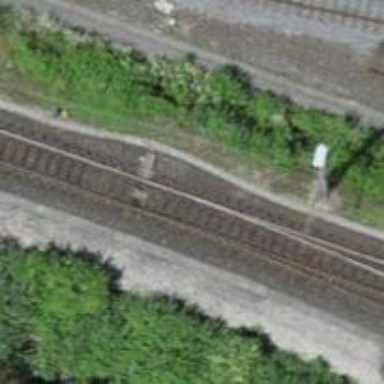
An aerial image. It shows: Single-track railway siding with electrified contact lines. The voltage of the lines is 3000 and 15000.